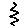
Label: zigzag